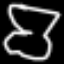
Label: hourglass